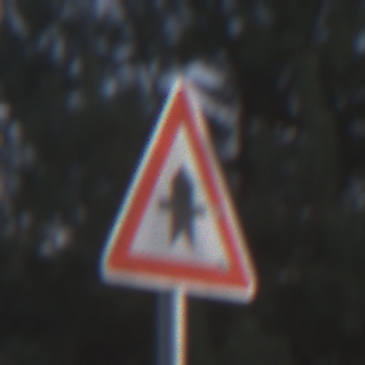
Verkehrszeichen: Vorfahrt
Umgebung: Outdoor, Nature
Tageszeit: MorningAfternoon
Wetter: PartlyCloudy
Licht: Natural
Jahreszeit: NotSpecified
Kontrast: HighContrast